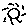
Label: sun